【题型】解答题　【知识点】解析几何　【难度】easy
已知抛物线 $\Gamma: y^2 = 4x$，动直线 $l$ 经过定点 $P(a,b)$ 且与抛物线交于 $A$、$B$ 两点。

(1) 写出抛物线 $\Gamma$ 的焦点坐标和准线方程；

(2) $a=2$，$b=0$ 时，求线段 $AB$ 的长度的最小值；

(3) 若抛物线上存在一定点 $D$，使得以 $AB$ 为直径的圆恒过定点 $D$，求 $a$、$b$ 满足的关系式。
【解答】
【详解】（1）根据抛物线标准方程可得：焦点坐标为$(1,0)$，准线方程为$x = -1$。

（2）直线$AB$必不垂直于$y$轴，所以设$AB$的方程为$x = my + 2$，$A\left(\dfrac{y_1^2}{4}, y_1\right)$，$B\left(\dfrac{y_2^2}{4}, y_2\right)$，

所以$y_1, y_2$是方程$y^2 = 4(my + 2)$的两根，化简得$y^2 - 4my - 8 = 0$，

所以$\Delta = 16m^2 + 32 > 0$，$y_1 + y_2 = 4m$，$y_1y_2 = -8$；

则$|AB| = \sqrt{1 + m^2}|y_1 - y_2| = \sqrt{(1 + m^2)(16m^2 + 32)} = 2\sqrt{4m^4 + 3m^2 + 2} \ge 4\sqrt{2}$，

当且仅当$m = 0$时等号成立。所以线段$AB$长度的最小值为$4\sqrt{2}$。

（3）设$D\left(\dfrac{y_0^2}{4}, y_0\right)$，直线$AB$必不垂直于$y$轴，所以设$AB: x = m(y - b) + a$，$A\left(\dfrac{y_1^2}{4}, y_1\right)$，$B\left(\dfrac{y_2^2}{4}, y_2\right)$，

$y_1, y_2$是方程$y^2 - 4my + 4mb - 4a = 0$的两根，

所以$y_1 + y_2 = 4m$，$y_1y_2 = 4mb - 4a$ (*)；

由题意$\overrightarrow{DA} \cdot \overrightarrow{DB} = \left(\dfrac{y_1^2}{4} - \dfrac{y_0^2}{4}, y_1 - y_0\right) \cdot \left(\dfrac{y_2^2}{4} - \dfrac{y_0^2}{4}, y_2 - y_0\right) = 0$恒成立，

所以$\left(\dfrac{y_1^2 - y_0^2}{4}\right)\left(\dfrac{y_2^2 - y_0^2}{4}\right) + (y_1 - y_0)(y_2 - y_0) = 0$，

化简得$(y_1 + y_0)(y_2 + y_0) + 16 = 0$，

将(*)式代入即$y_0^2 + 4my_0 + 4mb - 4a + 16 = 0$对于一切实数$m$恒成立，

所以
\[
\begin{cases}
y_0 = -b \\
y_0^2 = 4a - 16
\end{cases}
\]
因此$b^2 = 4a - 16$。

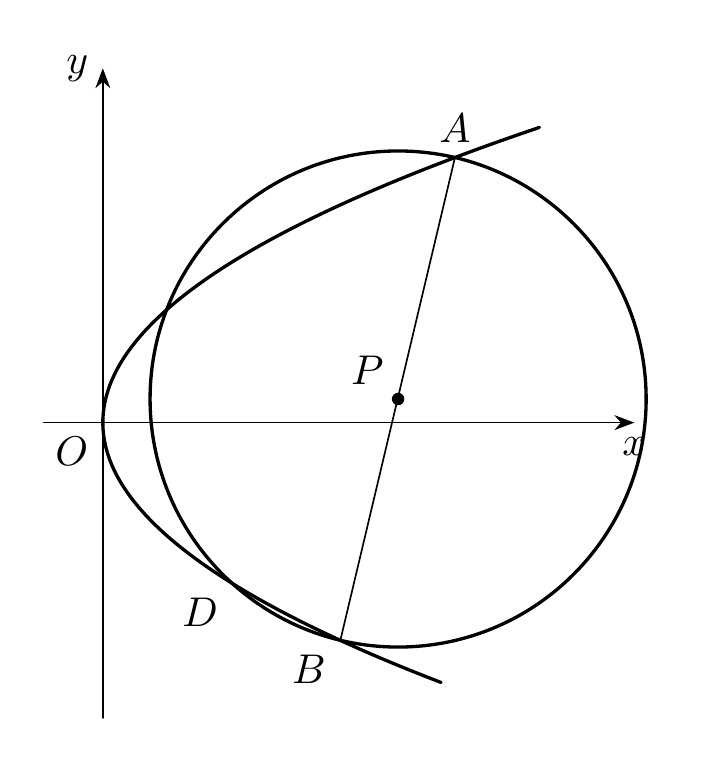